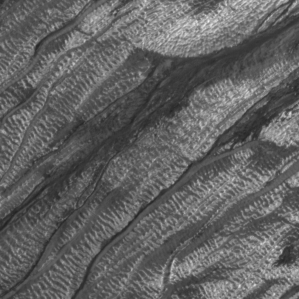
Label: frost